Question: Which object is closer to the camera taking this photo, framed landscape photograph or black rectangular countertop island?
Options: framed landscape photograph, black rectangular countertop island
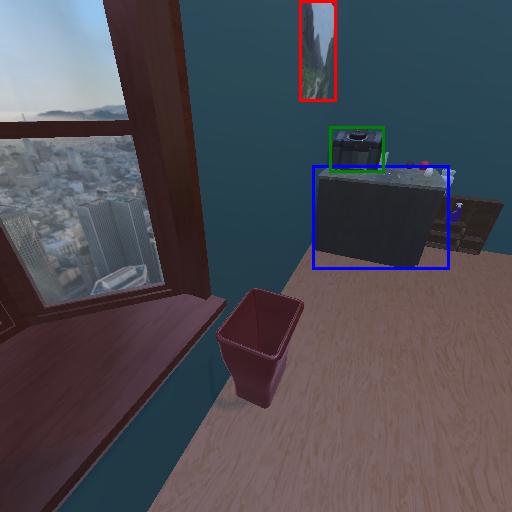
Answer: framed landscape photograph